Field crop: maize
Growth stage: 1
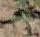
Species: atriplex